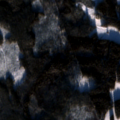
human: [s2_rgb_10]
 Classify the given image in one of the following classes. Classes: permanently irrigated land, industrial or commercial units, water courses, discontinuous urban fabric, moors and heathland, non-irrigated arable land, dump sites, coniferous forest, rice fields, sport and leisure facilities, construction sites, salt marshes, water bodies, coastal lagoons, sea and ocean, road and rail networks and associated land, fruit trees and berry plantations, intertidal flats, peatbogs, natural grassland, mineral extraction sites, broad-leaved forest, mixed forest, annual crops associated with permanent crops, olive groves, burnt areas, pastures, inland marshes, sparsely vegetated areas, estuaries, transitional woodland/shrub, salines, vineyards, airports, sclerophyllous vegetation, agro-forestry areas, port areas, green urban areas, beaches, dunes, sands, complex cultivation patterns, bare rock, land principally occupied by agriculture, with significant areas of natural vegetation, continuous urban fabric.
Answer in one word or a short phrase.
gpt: coniferous forest, mixed forest, transitional woodland/shrub